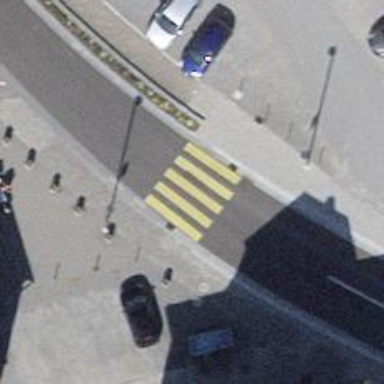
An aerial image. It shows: Marked zebra crossing with clear markings.